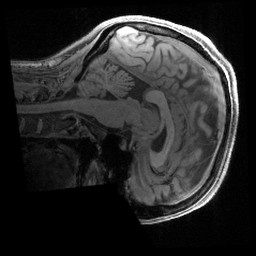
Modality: T1w
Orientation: sagittal
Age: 38
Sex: female
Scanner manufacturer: siemens
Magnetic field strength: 3 T
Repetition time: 2.4 s
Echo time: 0.00241 s